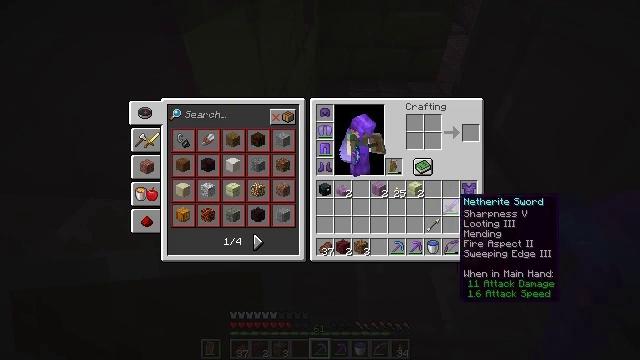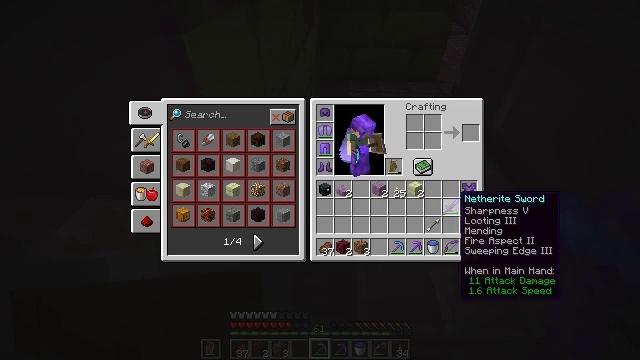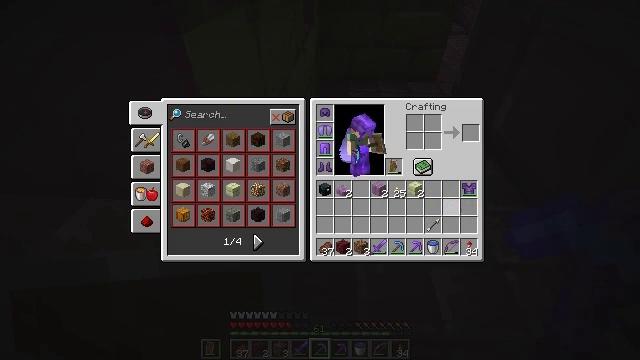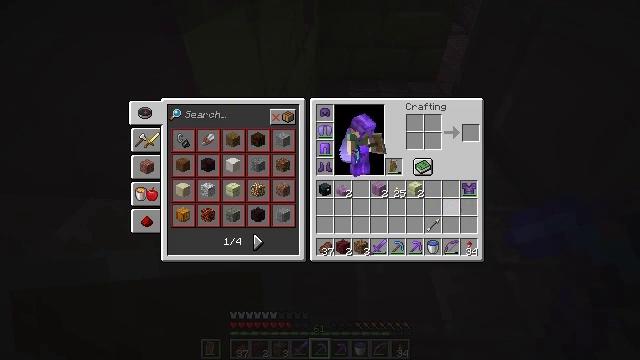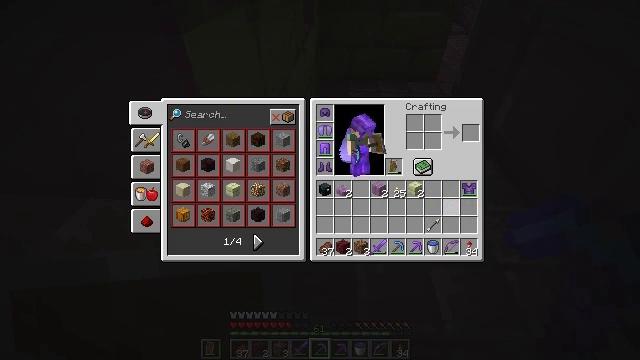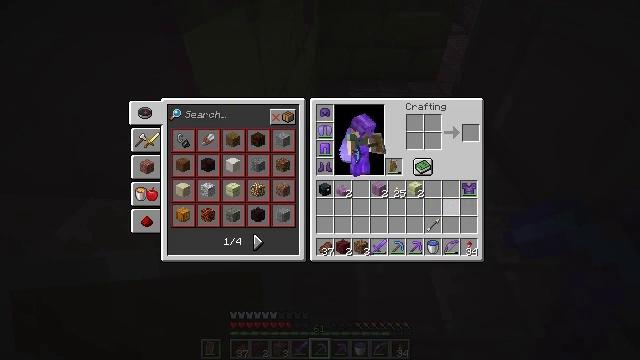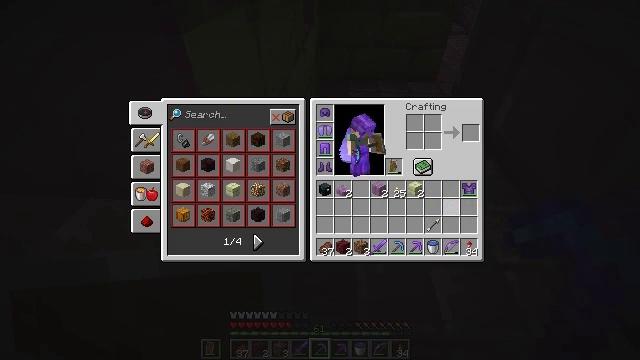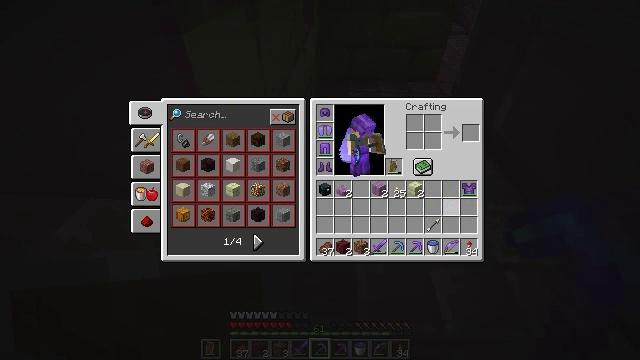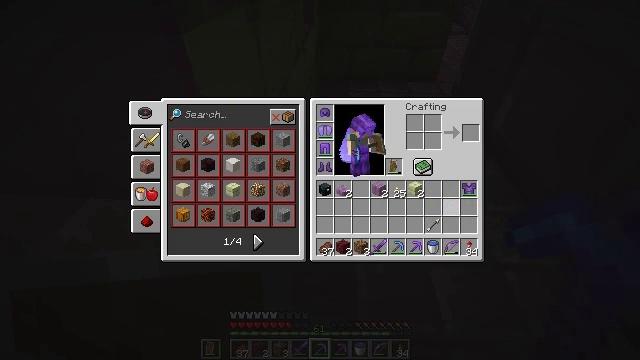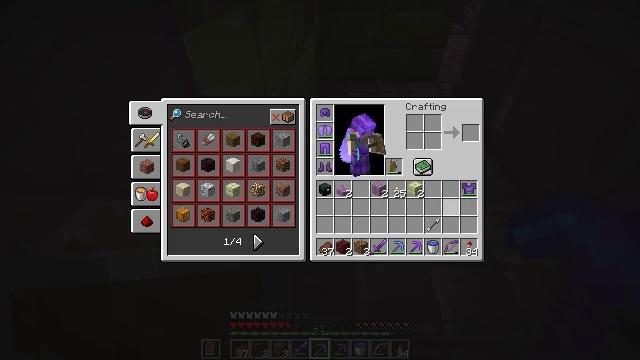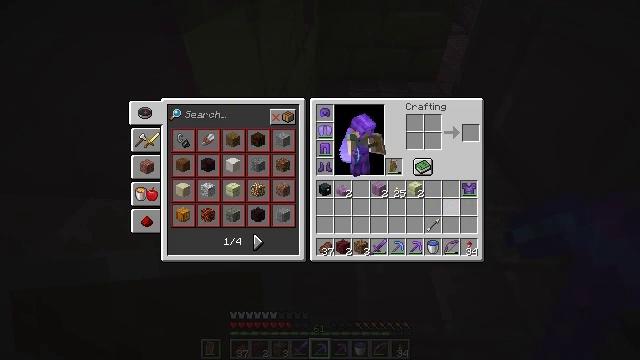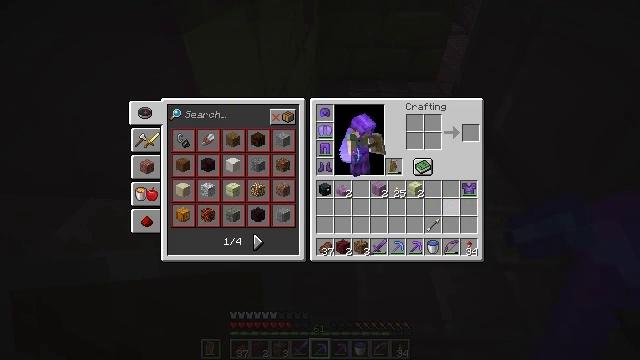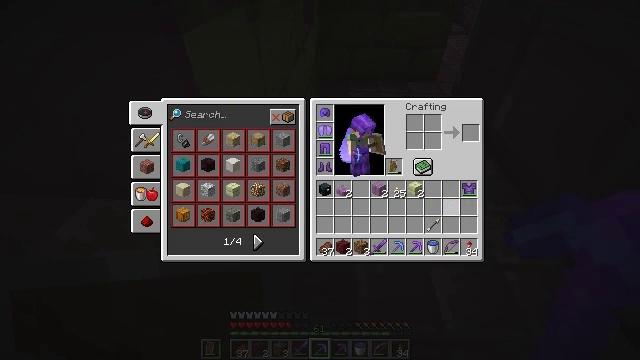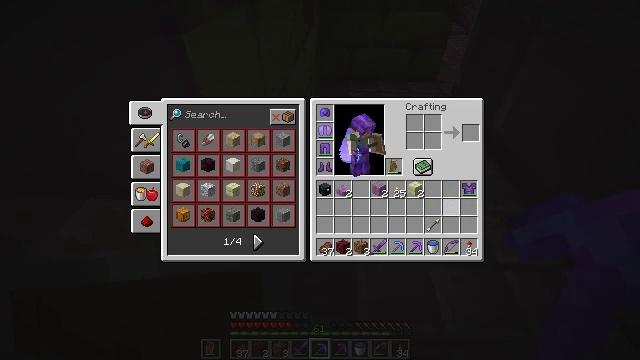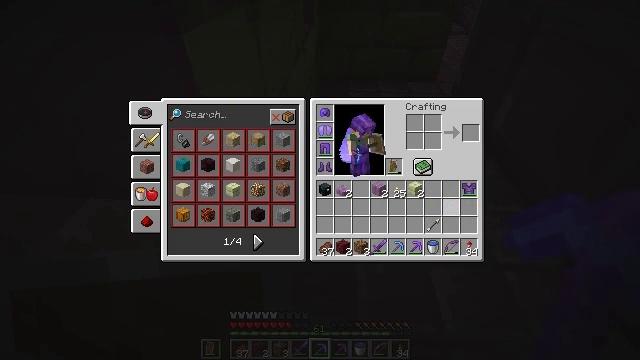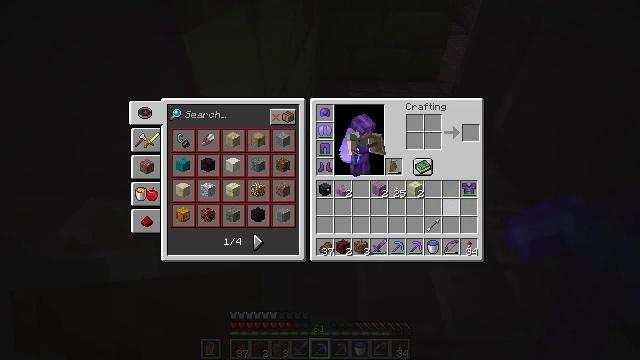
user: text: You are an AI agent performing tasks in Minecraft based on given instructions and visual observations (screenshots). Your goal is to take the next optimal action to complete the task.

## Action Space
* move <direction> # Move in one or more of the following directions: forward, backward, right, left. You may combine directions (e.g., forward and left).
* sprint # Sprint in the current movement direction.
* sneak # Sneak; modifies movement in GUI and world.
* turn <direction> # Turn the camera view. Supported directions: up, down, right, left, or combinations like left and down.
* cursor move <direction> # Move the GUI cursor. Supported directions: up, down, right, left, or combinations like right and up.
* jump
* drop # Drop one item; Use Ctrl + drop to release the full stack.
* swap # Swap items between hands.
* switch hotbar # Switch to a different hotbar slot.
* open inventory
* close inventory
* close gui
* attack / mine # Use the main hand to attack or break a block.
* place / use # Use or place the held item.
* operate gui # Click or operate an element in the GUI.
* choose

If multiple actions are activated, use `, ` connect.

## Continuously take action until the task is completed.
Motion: motion action
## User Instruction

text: Destroy the end rod to pick it up.
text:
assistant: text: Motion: sneak
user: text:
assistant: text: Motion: sneak, use / place
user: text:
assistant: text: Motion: sneak, use / place
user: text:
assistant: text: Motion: sneak, use / place
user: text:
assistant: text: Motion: sneak
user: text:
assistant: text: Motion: sneak
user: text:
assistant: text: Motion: sneak
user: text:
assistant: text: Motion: no_op
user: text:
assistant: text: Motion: no_op
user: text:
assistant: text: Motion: no_op
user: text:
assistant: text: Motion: no_op
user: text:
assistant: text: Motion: no_op
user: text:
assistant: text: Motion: no_op
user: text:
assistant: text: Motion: no_op
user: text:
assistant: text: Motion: no_op
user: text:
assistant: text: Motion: no_op
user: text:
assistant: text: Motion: no_op
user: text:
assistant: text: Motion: close inventory
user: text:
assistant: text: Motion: close inventory
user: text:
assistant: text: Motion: close inventory
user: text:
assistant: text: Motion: no_op
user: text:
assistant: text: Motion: no_op
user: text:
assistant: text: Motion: no_op
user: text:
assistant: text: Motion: move forward
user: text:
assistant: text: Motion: move forward
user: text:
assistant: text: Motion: move forward and move right
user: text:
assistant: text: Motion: move forward and move right
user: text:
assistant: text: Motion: move forward and move right
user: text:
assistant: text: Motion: move forward and move right
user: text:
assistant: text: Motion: move forward and move right